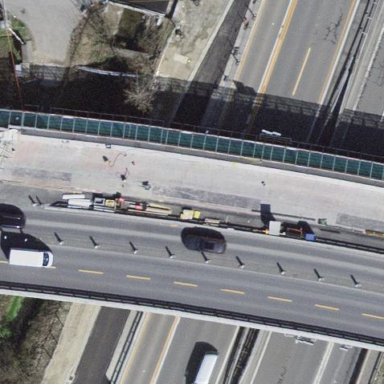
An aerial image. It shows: Bridge with beam structure.